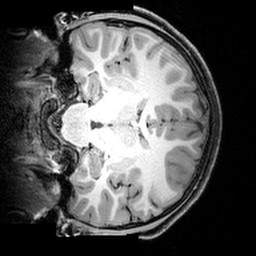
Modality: T1w
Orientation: coronal
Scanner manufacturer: siemens
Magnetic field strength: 3 T
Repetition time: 1.9 s
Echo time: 0.00397 s